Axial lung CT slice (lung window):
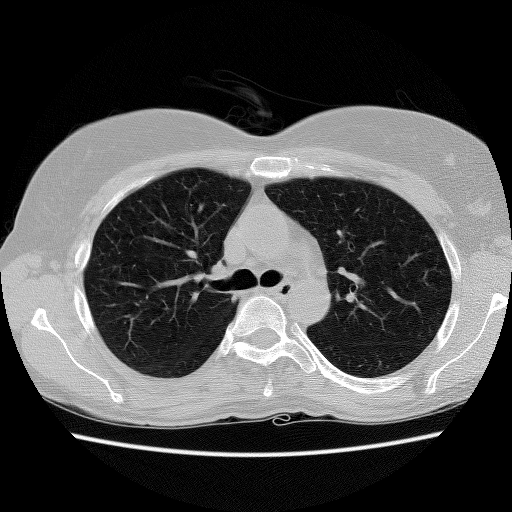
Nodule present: no